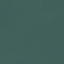
Land use / land cover class: SeaLake